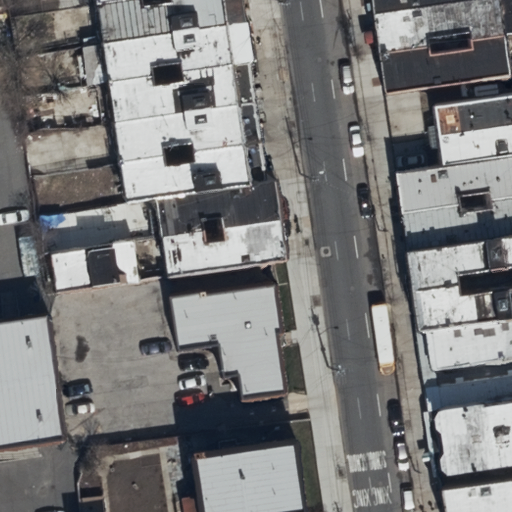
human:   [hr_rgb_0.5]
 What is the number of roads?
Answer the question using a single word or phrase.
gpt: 1

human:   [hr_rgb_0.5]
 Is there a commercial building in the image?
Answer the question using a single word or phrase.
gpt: no

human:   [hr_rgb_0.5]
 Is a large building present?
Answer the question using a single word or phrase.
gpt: no

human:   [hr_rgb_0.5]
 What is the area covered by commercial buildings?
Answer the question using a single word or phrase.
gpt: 0m2

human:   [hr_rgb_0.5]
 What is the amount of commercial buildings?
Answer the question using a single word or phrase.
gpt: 0

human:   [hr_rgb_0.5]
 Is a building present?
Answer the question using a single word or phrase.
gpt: yes

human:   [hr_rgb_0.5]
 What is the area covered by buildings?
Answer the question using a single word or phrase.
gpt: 4164m2

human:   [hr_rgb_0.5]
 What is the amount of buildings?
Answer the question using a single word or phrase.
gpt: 25

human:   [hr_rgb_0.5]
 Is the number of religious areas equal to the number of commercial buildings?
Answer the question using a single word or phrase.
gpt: yes

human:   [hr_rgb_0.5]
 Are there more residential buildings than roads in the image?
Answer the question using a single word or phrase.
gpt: yes

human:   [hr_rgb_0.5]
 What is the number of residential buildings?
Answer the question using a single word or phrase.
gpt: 24

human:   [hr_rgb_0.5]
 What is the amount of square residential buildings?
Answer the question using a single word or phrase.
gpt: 0

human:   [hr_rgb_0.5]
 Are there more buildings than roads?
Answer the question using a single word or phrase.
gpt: yes

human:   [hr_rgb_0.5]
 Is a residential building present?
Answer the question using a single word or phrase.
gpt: yes

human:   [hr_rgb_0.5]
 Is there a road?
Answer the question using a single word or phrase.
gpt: yes

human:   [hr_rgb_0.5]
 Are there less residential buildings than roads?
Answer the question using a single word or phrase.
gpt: no

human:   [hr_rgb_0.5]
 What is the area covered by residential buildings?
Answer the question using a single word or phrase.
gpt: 3878m2

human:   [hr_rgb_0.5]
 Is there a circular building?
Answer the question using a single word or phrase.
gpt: no

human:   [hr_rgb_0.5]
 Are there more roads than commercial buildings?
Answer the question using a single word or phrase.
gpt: yes

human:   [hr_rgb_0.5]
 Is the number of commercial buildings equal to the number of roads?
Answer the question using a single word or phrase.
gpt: no

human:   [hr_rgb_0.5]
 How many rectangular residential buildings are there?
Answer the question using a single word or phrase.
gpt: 11

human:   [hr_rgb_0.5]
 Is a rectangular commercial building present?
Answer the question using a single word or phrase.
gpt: no

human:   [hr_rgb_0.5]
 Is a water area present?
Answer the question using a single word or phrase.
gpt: no

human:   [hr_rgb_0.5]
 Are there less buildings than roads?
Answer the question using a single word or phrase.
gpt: no

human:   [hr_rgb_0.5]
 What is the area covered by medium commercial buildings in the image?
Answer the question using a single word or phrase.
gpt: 0m2

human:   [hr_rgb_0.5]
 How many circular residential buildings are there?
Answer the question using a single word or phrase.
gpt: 0

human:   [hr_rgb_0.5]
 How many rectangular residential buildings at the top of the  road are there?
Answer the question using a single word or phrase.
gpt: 4

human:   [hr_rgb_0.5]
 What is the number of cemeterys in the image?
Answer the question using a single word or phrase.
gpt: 0

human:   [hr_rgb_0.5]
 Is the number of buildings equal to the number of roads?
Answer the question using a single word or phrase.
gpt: no

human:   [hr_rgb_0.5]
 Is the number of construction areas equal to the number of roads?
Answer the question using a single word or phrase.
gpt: no

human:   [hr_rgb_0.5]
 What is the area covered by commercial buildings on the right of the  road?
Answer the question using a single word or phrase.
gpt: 0m2

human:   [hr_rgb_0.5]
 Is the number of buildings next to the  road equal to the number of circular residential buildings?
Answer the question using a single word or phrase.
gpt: no

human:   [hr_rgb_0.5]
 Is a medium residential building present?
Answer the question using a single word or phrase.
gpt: yes

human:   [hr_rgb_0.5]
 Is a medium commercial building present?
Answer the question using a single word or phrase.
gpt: no

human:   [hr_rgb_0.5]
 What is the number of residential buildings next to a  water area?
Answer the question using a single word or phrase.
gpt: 0

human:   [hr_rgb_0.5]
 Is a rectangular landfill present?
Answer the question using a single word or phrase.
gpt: no

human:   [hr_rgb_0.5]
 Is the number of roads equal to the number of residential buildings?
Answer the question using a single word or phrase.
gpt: no

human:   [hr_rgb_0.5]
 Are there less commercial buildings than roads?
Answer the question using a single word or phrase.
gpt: yes

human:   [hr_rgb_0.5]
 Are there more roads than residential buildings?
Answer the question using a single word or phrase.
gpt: no

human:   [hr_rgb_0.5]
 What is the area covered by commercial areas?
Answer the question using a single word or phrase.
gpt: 0m2

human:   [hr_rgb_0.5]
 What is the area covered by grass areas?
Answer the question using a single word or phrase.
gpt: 0m2

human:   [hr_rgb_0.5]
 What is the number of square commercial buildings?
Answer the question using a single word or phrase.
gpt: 0

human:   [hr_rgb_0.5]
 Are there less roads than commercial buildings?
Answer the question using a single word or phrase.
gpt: no

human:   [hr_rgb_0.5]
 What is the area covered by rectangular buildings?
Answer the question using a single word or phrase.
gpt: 1546m2

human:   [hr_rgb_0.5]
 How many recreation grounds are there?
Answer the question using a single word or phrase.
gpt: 0

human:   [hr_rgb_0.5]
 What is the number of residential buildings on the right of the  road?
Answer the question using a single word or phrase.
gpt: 13

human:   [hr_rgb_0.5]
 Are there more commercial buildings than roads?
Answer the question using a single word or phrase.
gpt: no

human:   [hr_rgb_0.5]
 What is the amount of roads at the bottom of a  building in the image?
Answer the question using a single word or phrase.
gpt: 0

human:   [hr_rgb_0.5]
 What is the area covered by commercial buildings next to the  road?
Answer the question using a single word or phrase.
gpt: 0m2

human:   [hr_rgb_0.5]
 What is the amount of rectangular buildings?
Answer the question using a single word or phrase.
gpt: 12

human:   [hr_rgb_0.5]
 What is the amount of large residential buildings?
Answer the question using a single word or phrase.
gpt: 0

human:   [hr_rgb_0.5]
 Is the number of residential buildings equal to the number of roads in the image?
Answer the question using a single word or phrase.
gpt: no

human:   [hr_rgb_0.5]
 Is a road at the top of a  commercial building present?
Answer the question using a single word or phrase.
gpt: no

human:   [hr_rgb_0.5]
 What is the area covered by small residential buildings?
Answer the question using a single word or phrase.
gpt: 368m2

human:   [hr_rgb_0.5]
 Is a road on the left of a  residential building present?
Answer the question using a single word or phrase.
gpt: yes

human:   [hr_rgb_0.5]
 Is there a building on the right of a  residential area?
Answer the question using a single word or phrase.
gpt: no

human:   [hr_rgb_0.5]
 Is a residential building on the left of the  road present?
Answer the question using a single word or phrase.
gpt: yes

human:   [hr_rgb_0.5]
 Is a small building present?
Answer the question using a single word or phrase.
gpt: yes

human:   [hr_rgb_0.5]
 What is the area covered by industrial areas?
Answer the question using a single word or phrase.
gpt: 0m2

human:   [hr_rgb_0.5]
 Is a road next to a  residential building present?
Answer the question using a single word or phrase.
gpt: yes

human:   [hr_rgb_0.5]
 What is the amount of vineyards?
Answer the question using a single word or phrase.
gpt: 0

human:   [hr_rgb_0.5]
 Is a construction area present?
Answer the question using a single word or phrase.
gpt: no

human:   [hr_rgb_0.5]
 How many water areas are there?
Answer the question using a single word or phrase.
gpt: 0

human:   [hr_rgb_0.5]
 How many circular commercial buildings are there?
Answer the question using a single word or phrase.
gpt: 0